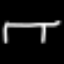
Label: bed